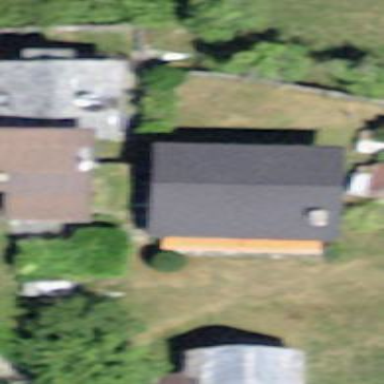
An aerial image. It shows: Building with gabled roof colored brown.